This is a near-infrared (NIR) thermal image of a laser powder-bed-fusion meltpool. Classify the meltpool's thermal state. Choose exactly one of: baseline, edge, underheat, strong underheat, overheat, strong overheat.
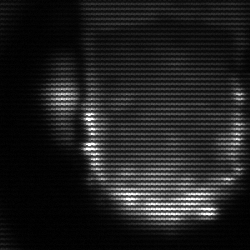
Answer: baseline